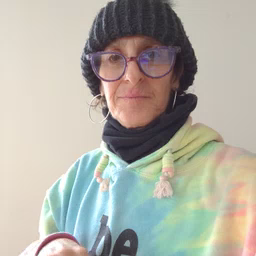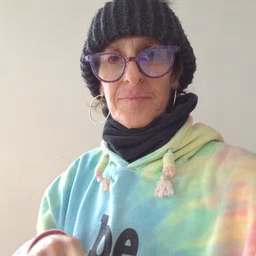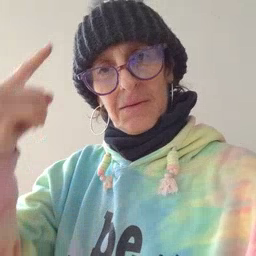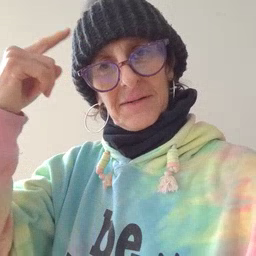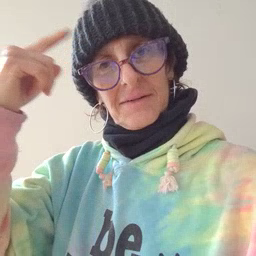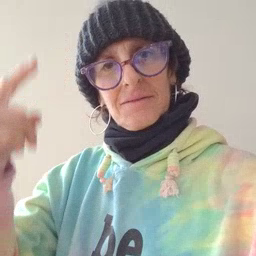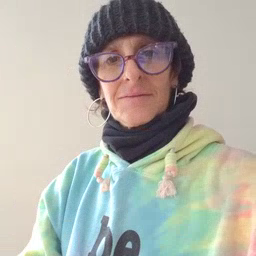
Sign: penny